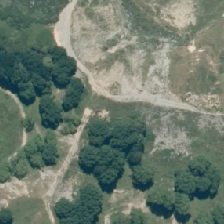
Land cover: deciduous_hardwood